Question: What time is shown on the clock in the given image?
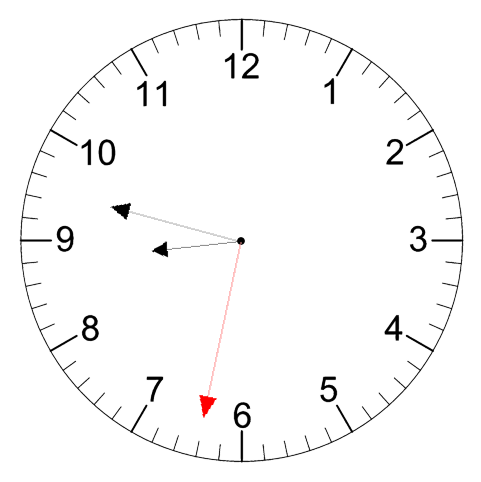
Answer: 08:47:32